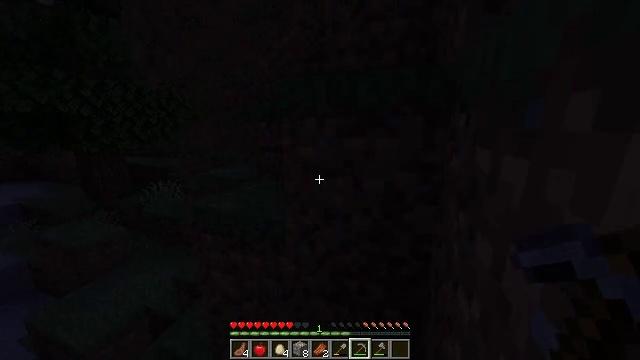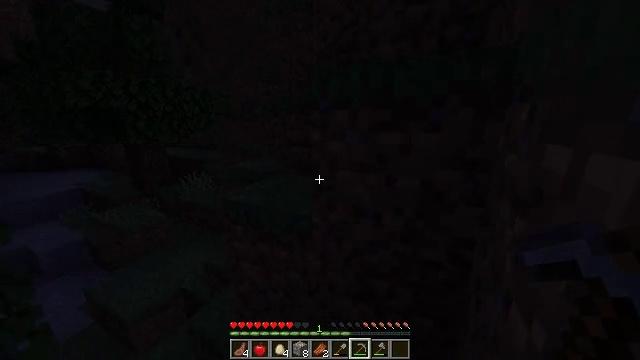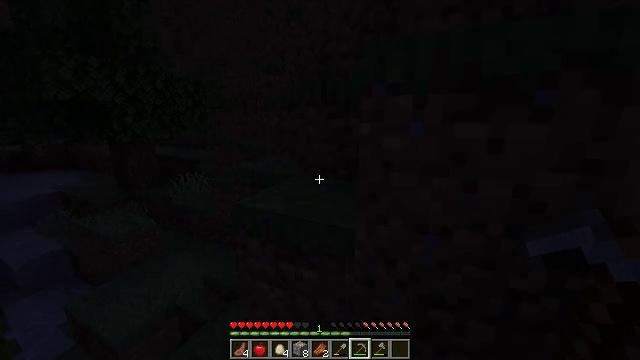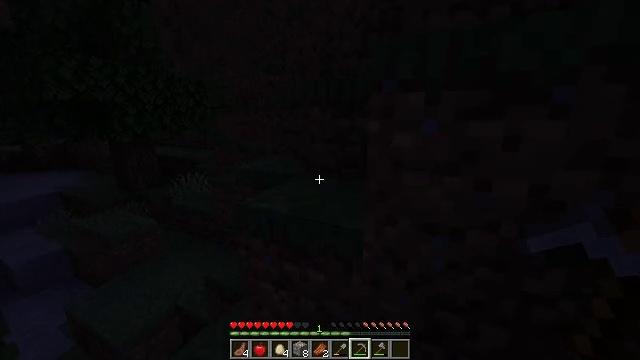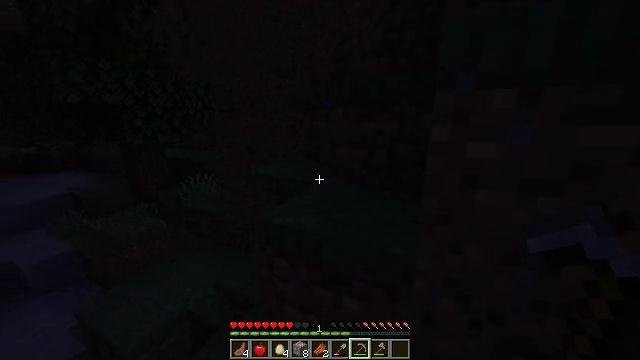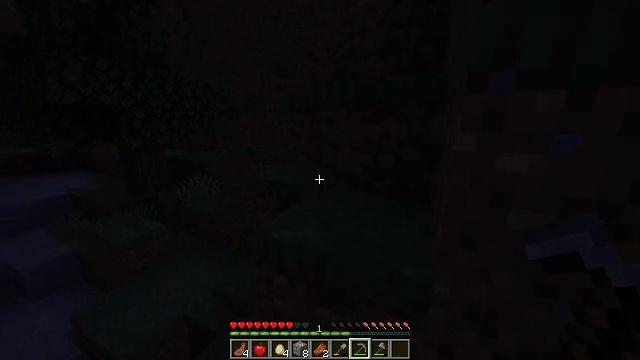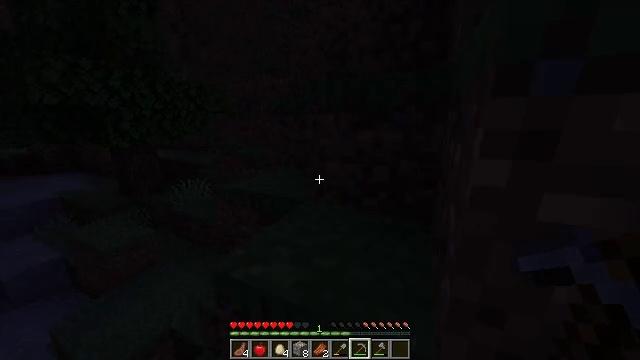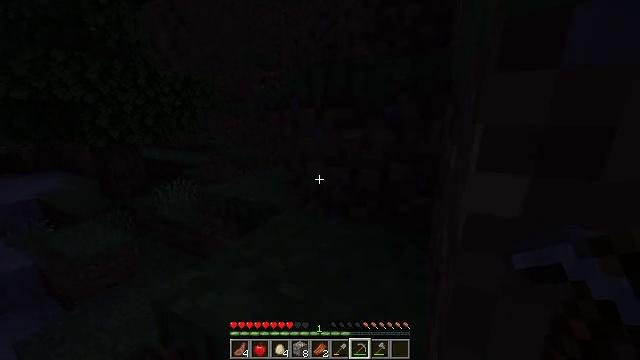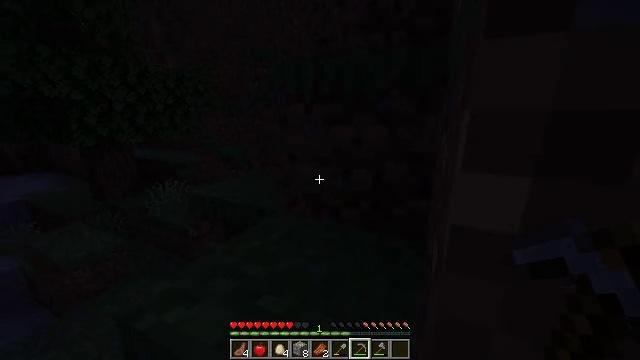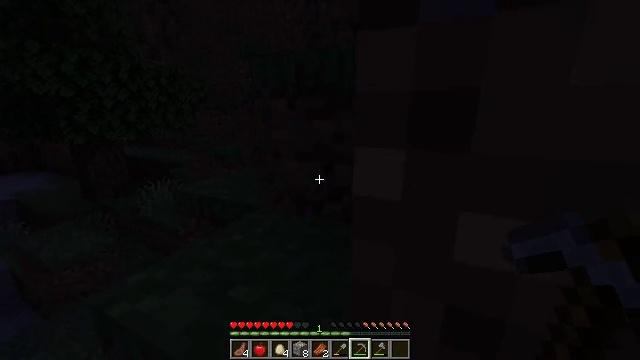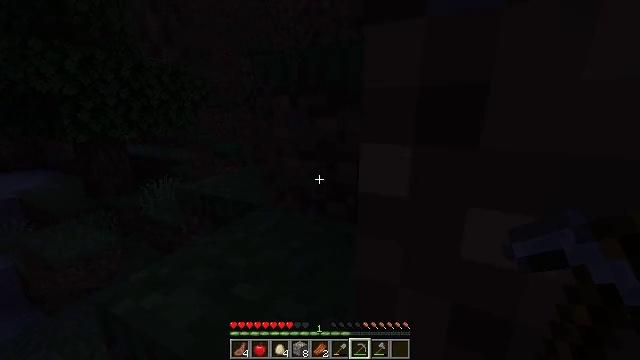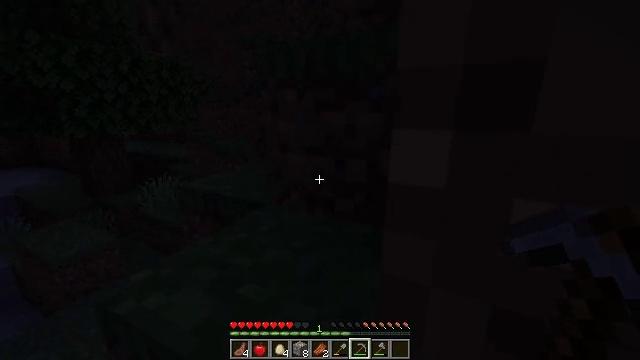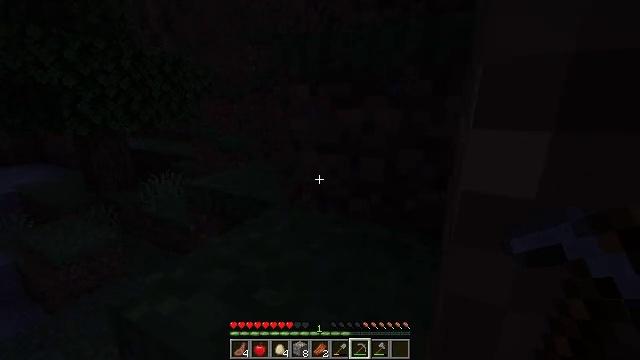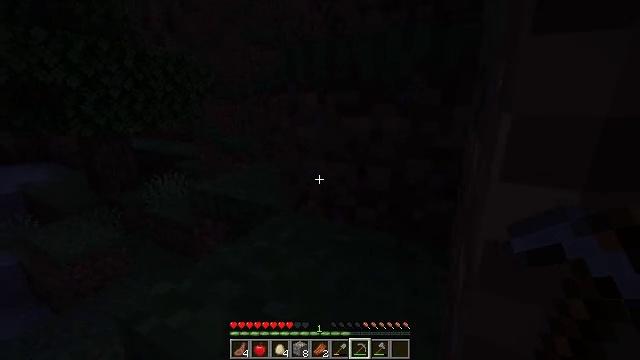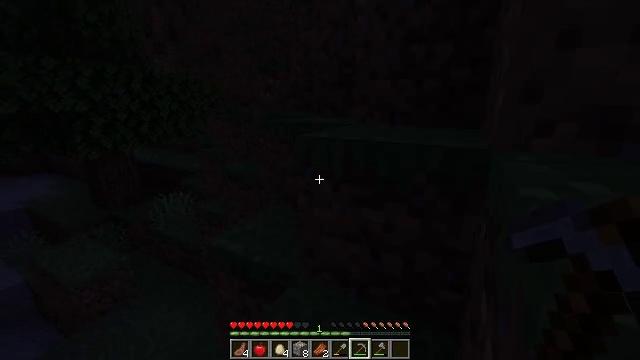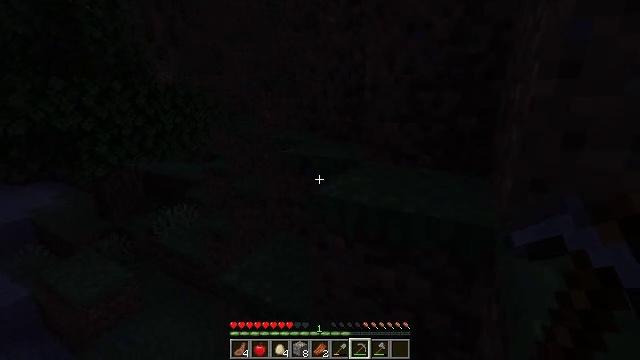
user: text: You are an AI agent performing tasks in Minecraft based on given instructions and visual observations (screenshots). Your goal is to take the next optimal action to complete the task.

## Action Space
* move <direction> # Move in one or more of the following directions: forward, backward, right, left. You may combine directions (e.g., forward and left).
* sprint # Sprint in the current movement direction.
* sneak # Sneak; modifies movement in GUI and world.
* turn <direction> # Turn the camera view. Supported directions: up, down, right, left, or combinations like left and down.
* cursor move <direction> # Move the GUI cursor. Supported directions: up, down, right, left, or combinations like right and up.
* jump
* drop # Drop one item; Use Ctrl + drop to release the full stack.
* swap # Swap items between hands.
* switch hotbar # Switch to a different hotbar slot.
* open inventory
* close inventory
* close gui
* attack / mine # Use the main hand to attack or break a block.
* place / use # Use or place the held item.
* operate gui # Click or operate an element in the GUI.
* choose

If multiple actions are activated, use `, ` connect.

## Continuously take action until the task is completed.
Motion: motion action
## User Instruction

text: Gather birch leaves using hands or shears.
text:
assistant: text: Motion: move forward and move left, sprint, turn left and down
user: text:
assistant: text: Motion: move forward and move left, sprint
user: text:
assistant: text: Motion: move forward and move left, sprint
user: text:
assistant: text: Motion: move forward, sprint
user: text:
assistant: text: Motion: move forward and move right, sprint
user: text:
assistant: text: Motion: move forward and move right, sprint
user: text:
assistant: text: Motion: move forward and move right, sprint
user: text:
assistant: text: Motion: move forward and move right, sprint
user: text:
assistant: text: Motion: move forward and move right, sprint
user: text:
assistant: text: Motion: move forward, sprint
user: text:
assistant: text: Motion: move forward, sprint
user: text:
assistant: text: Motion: move forward, sprint
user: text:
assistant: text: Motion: move forward, sprint, jump
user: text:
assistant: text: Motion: move forward and move left, sprint, jump
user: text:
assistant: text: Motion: move forward and move left, sprint, jump
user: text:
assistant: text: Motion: move forward and move left, sprint, jump
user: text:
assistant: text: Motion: move forward, sprint, jump
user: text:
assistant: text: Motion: move forward and move right, sprint
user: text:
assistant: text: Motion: move forward and move right, sprint, turn right, jump
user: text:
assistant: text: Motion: move forward and move right, sprint, turn right and up, jump
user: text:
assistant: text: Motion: move forward and move right, sprint, turn right and up, jump
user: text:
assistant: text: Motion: move forward and move right, sprint, turn right and up, jump
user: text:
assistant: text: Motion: move forward and move right, sprint, turn right and up, jump
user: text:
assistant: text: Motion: move forward and move right, sprint, turn right and up, jump
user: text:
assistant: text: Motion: move forward, sprint, jump
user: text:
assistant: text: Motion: move forward, turn right, jump
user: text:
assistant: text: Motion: move forward, turn right, jump
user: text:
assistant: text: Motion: move forward, turn right, jump
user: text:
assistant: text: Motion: move forward, turn right and down, jump
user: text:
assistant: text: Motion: move forward and move left, turn right and down